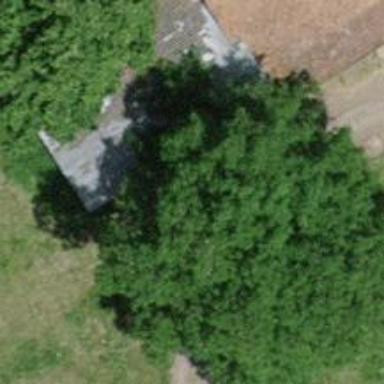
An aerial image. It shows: Broadleaved tree with lush leaves.